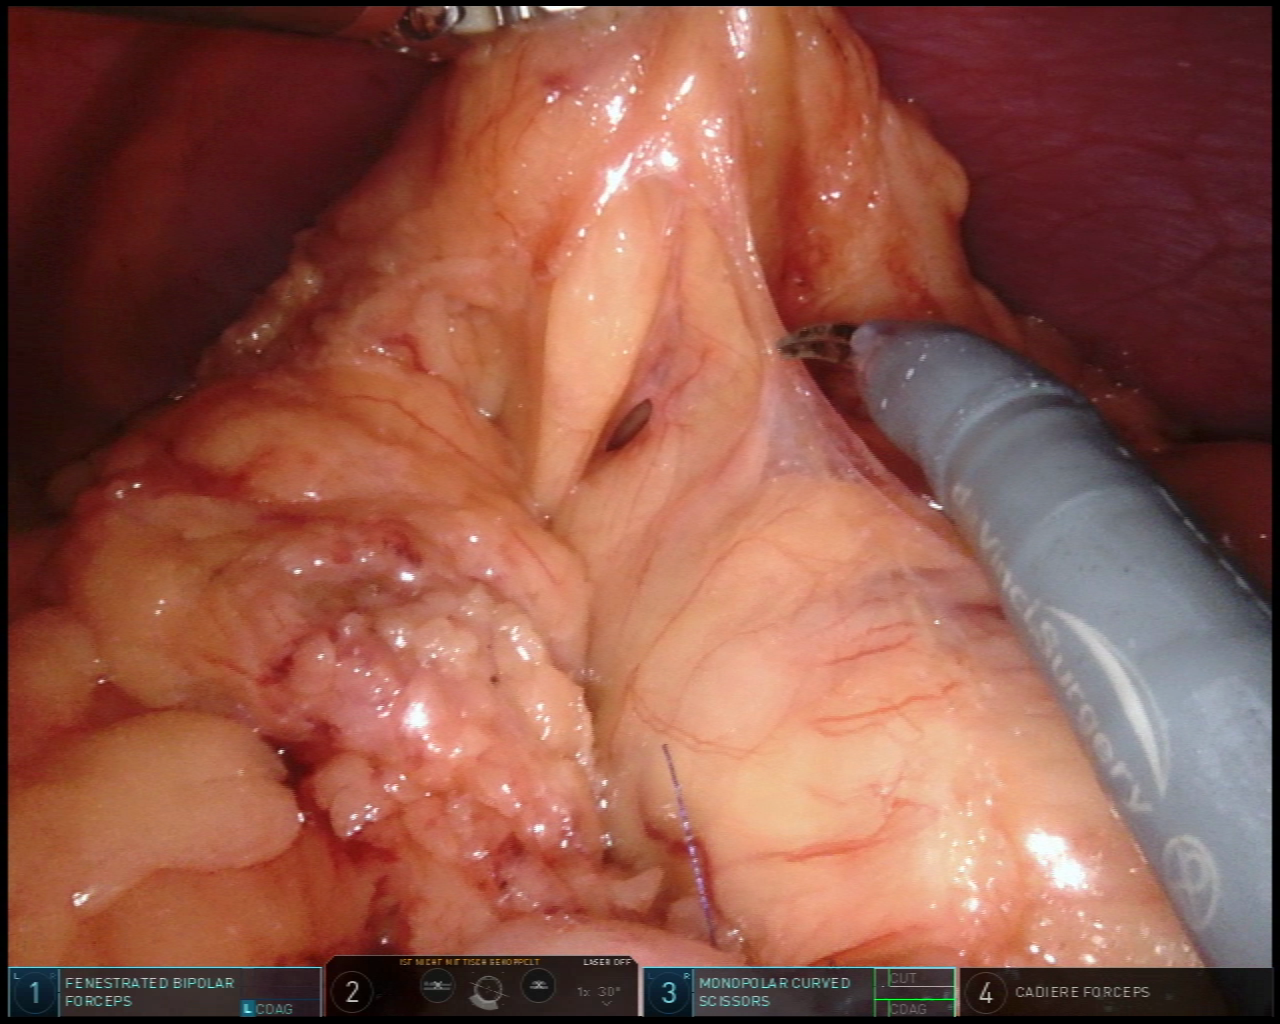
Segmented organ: abdominal_wall
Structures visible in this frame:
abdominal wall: yes
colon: yes
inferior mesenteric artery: no
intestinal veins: no
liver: no
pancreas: no
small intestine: no
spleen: no
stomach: no
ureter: no
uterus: no
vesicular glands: no